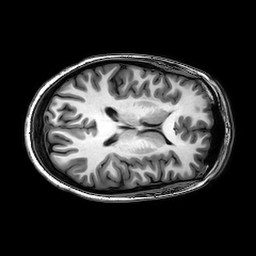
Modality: T1w
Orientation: axial
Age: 25
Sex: female
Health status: healthy
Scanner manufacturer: philips
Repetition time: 0.008309 s
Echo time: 0.00381 s